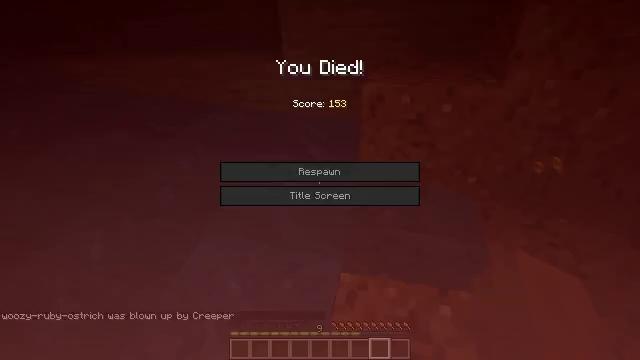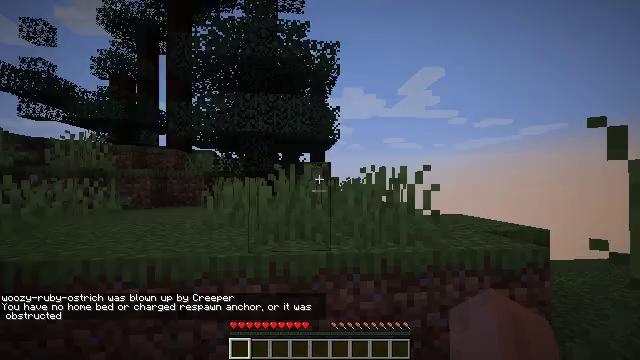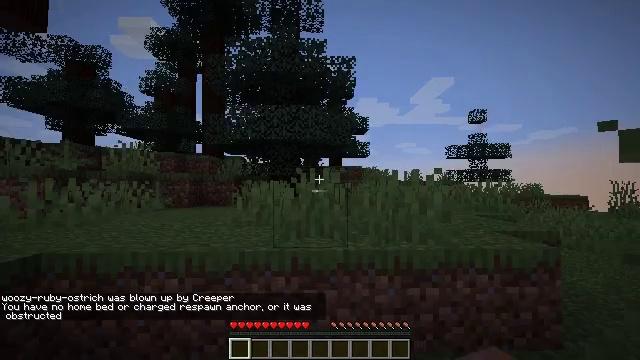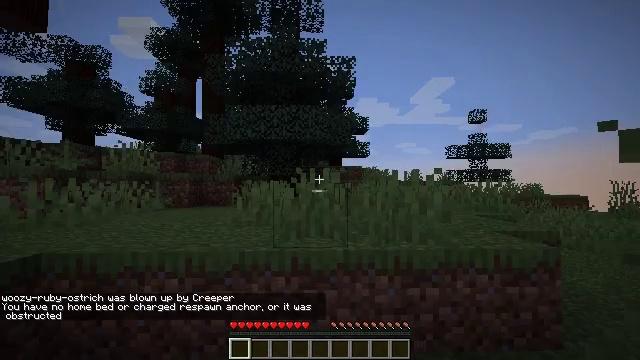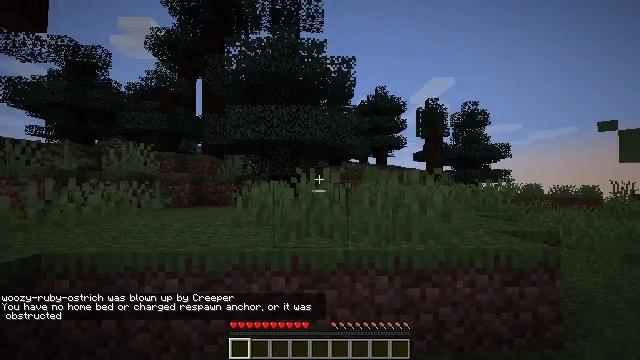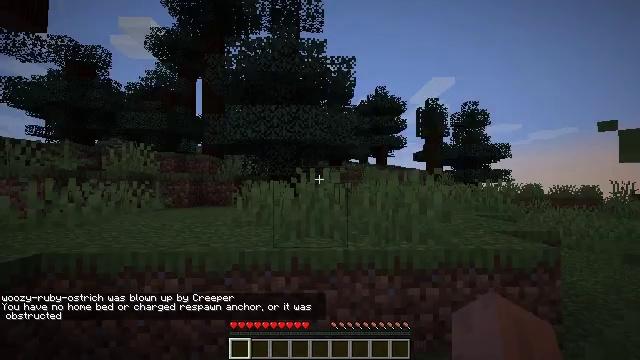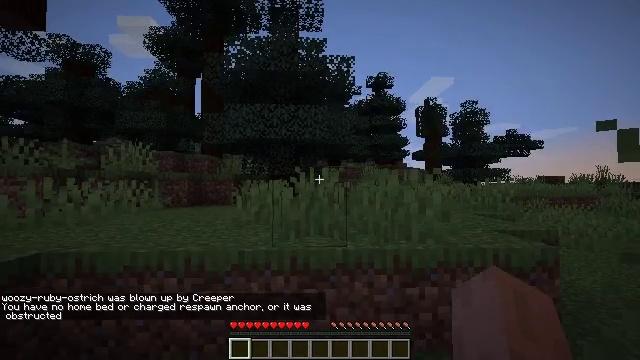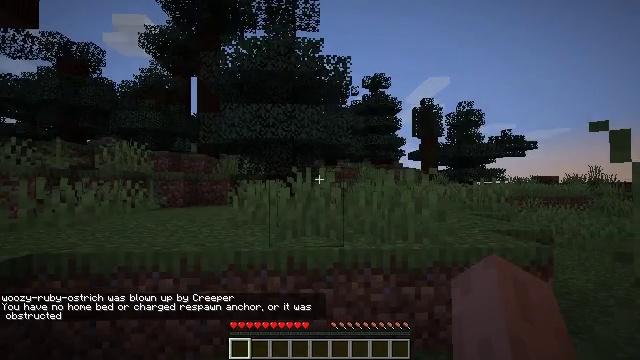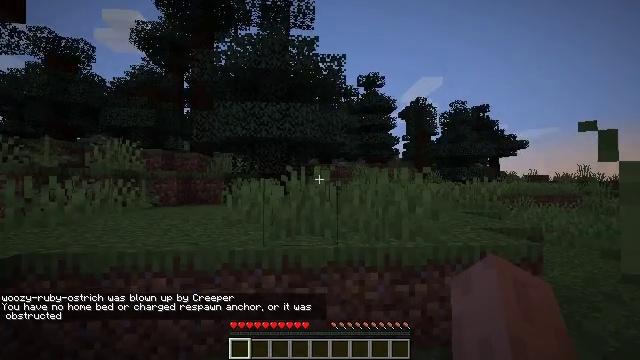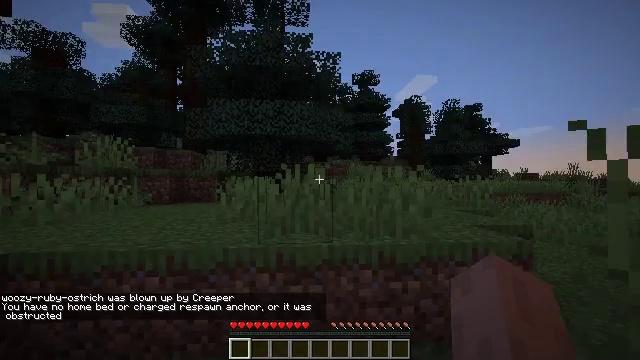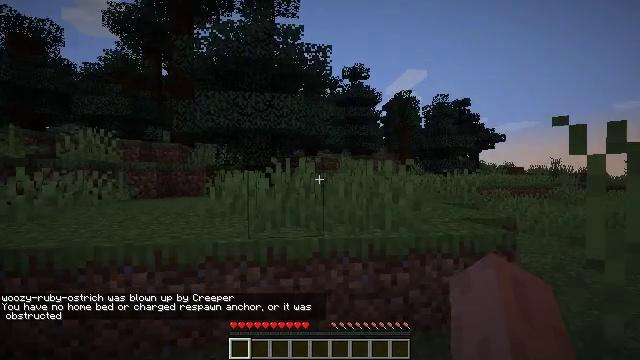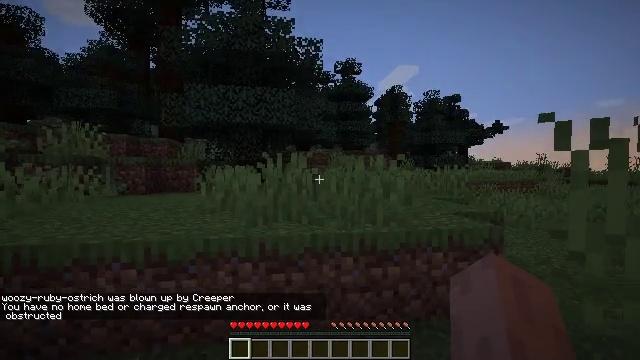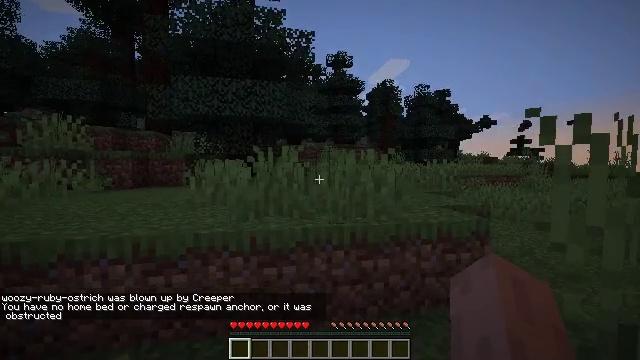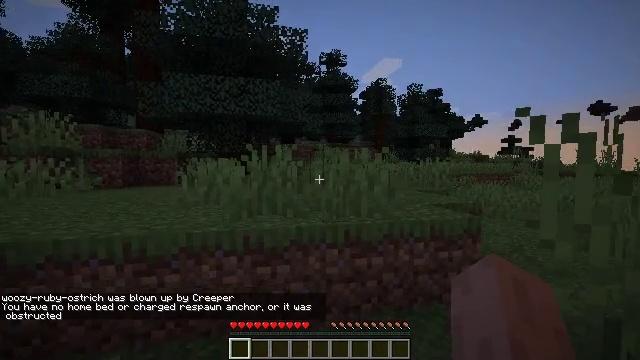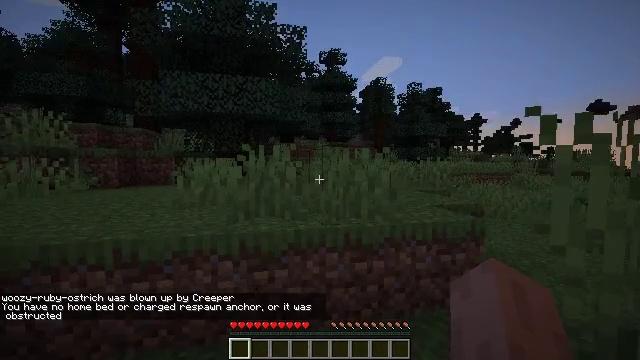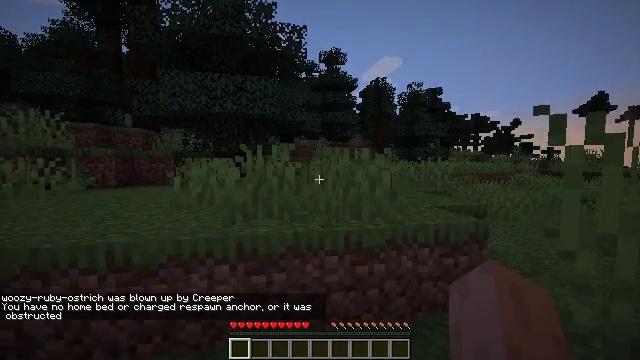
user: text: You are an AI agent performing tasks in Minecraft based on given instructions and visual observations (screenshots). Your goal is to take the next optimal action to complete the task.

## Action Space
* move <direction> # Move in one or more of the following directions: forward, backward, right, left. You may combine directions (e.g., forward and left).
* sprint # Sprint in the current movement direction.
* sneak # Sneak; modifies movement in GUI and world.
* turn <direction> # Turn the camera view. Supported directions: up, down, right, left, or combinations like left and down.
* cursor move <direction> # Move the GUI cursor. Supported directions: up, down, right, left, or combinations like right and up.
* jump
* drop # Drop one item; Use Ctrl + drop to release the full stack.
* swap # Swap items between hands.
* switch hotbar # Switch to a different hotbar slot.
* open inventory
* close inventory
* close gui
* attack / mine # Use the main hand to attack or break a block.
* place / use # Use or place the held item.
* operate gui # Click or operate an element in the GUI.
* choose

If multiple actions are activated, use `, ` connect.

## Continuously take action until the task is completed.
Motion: motion action
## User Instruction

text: Recycle the jack o'lantern for reuse.
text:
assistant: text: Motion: turn right, attack / mine
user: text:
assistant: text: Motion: turn left
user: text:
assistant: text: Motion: no_op
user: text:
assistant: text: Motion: no_op
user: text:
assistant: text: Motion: no_op
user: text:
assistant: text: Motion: no_op
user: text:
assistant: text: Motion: no_op
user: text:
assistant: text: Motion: turn right
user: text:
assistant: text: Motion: turn right
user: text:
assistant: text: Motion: turn right and down
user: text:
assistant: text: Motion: turn right and down
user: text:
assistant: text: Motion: turn right and down
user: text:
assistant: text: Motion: turn right
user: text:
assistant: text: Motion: move forward
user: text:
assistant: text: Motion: move forward
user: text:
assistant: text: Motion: move forward
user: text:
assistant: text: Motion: move forward
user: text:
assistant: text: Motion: move forward, turn left and down
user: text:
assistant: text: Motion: move forward, turn left and down
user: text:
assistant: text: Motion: move forward, turn left and down
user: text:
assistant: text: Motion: move forward, turn left
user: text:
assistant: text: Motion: move forward and move left, turn left
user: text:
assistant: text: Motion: move forward and move left, turn left
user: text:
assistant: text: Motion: move forward and move left, turn left and up
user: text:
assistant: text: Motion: move forward and move left
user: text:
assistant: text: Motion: move forward and move left
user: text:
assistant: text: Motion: move forward
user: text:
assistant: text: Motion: move forward
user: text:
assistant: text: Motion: move forward
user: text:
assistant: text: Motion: move forward